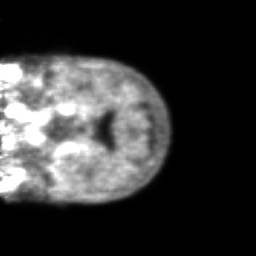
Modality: PET
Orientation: coronal
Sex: female
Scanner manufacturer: ge